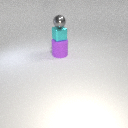
small gray metal sphere above small cyan metal cube